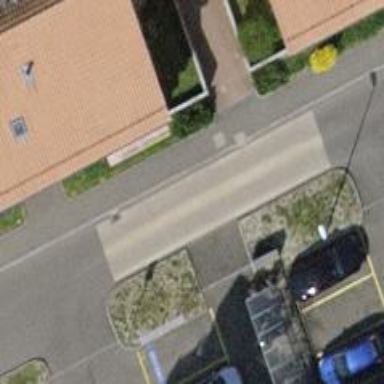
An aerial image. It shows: Asphalt sidewalk.